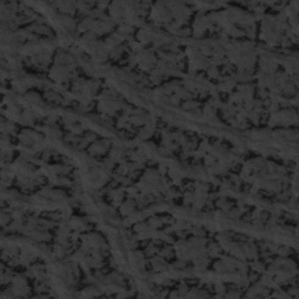
Label: frost